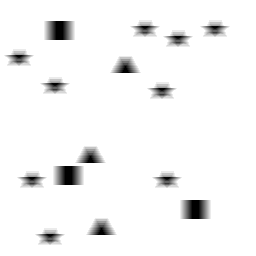
Squares: 3
Triangles: 3
Stars: 9
Total shapes: 15